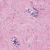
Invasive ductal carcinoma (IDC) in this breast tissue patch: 0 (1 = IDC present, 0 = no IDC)